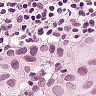
Metastatic tissue present: yes